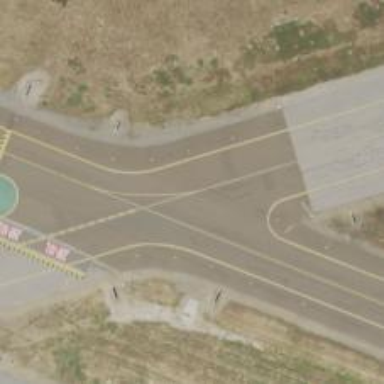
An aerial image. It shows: Image of taxiway at airport.